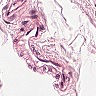
Metastatic tissue present: no